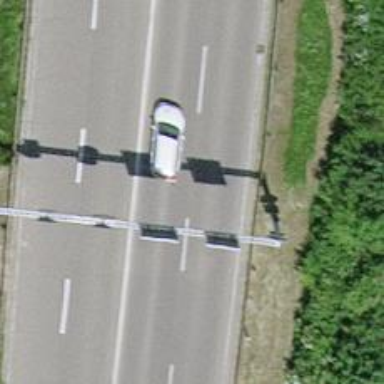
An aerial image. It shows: Asphalt motorway link.